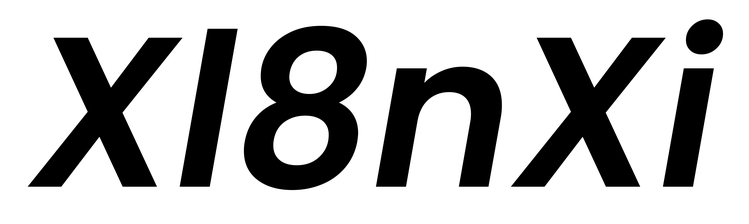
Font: Poppins-SemiBoldItalic